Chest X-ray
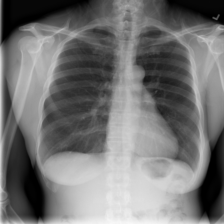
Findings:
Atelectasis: negative
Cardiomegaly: negative
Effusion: negative
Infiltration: negative
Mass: negative
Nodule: negative
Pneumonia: negative
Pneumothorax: negative
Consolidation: negative
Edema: negative
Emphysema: negative
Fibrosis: negative
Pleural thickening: negative
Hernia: negative